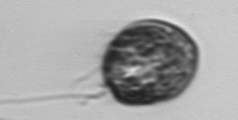
Label: Prorocentrum